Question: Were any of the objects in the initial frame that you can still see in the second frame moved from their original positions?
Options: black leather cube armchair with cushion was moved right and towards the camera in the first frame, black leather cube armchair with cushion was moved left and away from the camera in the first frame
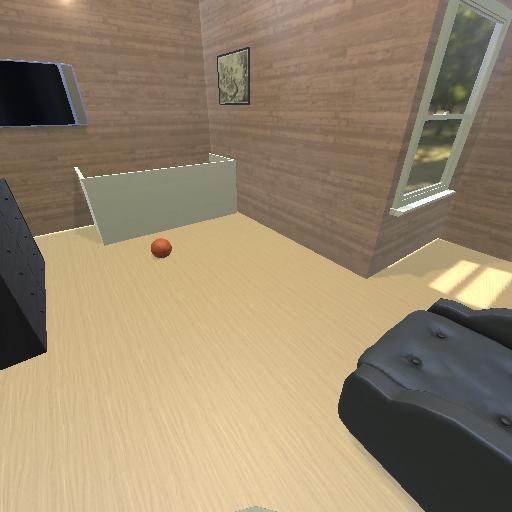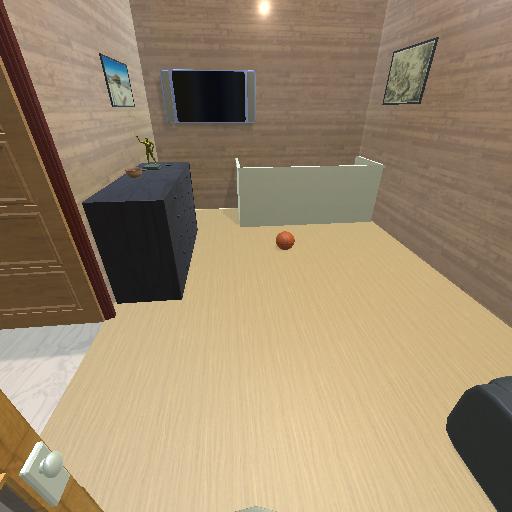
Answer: black leather cube armchair with cushion was moved right and towards the camera in the first frame